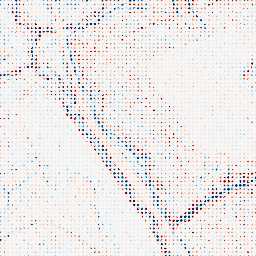
Category: edge_preserving
Decomposition family: anisotropic_diffusion
Decomposition parameters: iterations: 5
kappa: 30
gamma: 0.2
Upsampling method: sinc_blackman
Upsampling parameters: scale: 8
kernel_size: 4
Upsampling scale: 8